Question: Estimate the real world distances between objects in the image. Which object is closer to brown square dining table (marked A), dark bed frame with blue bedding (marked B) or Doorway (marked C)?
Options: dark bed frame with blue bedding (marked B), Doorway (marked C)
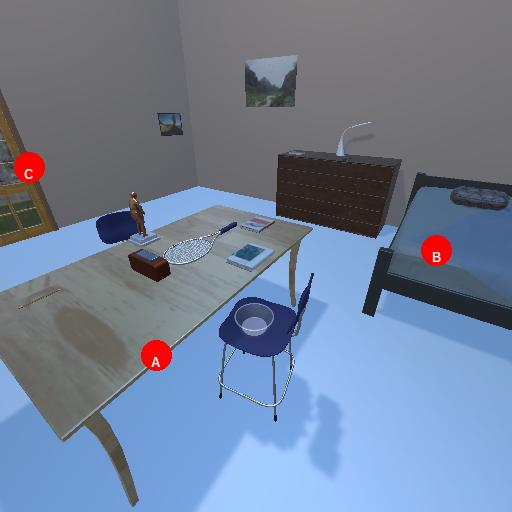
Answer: dark bed frame with blue bedding (marked B)